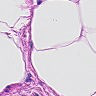
Metastatic tissue present: no